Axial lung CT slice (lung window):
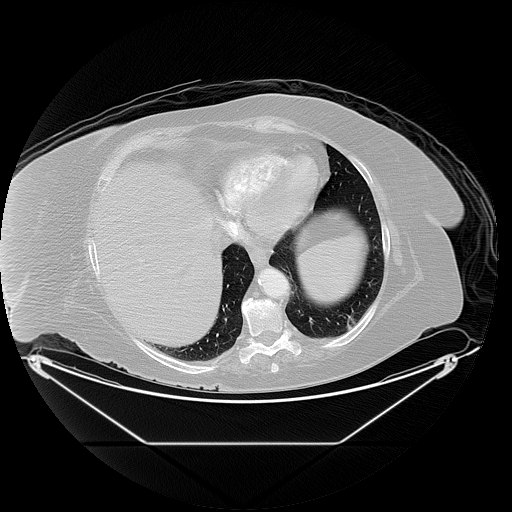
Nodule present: no